Field crop: maize
Growth stage: 2
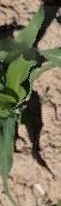
Species: maize